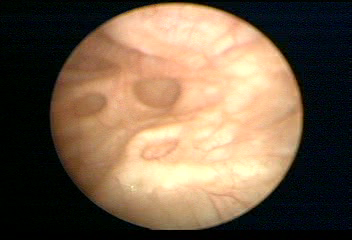
Modality: WLC
Class: Normal mucosa
Bladder cancer association: No